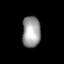
Tissue: lung
Cell type: Myeloid cells
Senescence score: 0.691
Nuclear area (px): 560
Mean DAPI intensity: 155.534